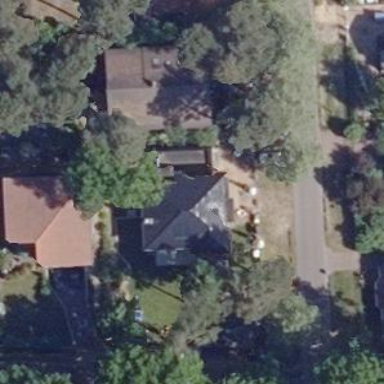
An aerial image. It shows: House with pyramidal roof shape.